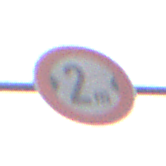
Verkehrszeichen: TatsaechlicheBreite2
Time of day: Midday
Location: Outdoor (Nature)
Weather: Overcast
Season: Autumn
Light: Natural